Question: Here is my code, I am attempting, which works BTW on a PC, but not on a Mac, to run this code and have an excel sheet created, named, add a tab, change the color of said tabs, change the name of said tabs, and then transpose the data while maintaining the format of the cells and width and height of the cells to the new worksheet.
This works, on a PC.... but when I get onto a Mac, it doesn't.
I go into References, and this is what I see.

I see Ref Edit Control, and Microsoft Scripting Runtime are missing. I disabled both, and the script gives me an error here still:
'''
wbBK2.SaveAs Dir & Application.PathSeparator & "Open Order Report -" & Format(Date, "mm-dd-yyyy") & ".xlsx"
'''
The error happens at the '(Date, "mm-dd-yyyy")' Specifically the section. I can't figure out why this is happening honestly. If someone can peruse this and give me an answer and a solution it be greatly appreciated.
The error I get is an 'Error '9 Subscript Out Of Range' I can't see a reason why this error only shows up on a Mac, and not a PC.
'''
Option Explicit
Sub OpenOrderReportExport()
Dim wsJL As Worksheet 'Jobs List
Dim wsPOT As Worksheet 'PO Tracking
Dim wsTNO As Worksheet 'Tel-Nexx OOR
Dim wsDOO As Worksheet 'Dakota OOR
Dim wbBK1 As Workbook 'Open Order Report
Dim wbBK2 As Workbook 'New Workbook
Dim wsWS1 As Worksheet 'Sheet1
Dim wsWS2 As Worksheet 'Sheet2
Dim wsWS3 As Worksheet 'Sheet3
Dim wsWS4 As Worksheet 'Sheet4
Dim CurrentFile As String, NewFileType As String, NewFile As String, Dir As String, lastrow As Long
Set wsJL = Sheets("Jobs List") 'Jobs List
Set wsPOT = Sheets("PO Tracking") 'PO Tracking
Set wsTNO = Sheets("Tel-Nexx OOR") 'Tel-Nexx OOR
Set wsDOO = Sheets("Dakota OOR") 'Dakota OOR
Set wbBK1 = ThisWorkbook
Set wbBK2 = Workbooks.Add 'New Workbook
Set wsWS1 = wbBK2.Sheets("Sheet1") 'Sheet1
Set wsWS2 = wbBK2.Sheets("Sheet2") 'Sheet2
Set wsWS3 = wbBK2.Sheets("Sheet3") 'Sheet3
Application.ScreenUpdating = False ' Prevents screen refreshing.
CurrentFile = ThisWorkbook.FullName
NewFileType = "Excel Files 2007 (*.xlsx)"
Dir = ThisWorkbook.path & Application.PathSeparator & "Reports"
wbBK2.SaveAs Dir & Application.PathSeparator & "Open Order Report -" & Format(Date, "mm-dd-yyyy") & ".xlsx"
Sheets.Add After:=Sheets(Sheets.Count)
Set wsWS4 = wbBK2.Sheets("Sheet4") 'Sheet4
With wbBK2
Dim Sht As Worksheet
For Each Sht In Worksheets
Sht.Tab.Color = 255
Next
End With
Sheets("Sheet1").Name = "Jobs List"
Sheets("Sheet2").Name = "PO Tracking"
Sheets("Sheet3").Name = "Dakota OOR"
Sheets("Sheet4").Name = "Tel-Nexx OOR"
With wbBK1
'Jobs List Export
lastrow = wsJL.Range("B" & Rows.Count).End(xlUp).Row
wsJL.Range("A2:N2").Copy
wsWS1.Range("A1").PasteSpecial xlPasteAll
wsJL.Range("A3:N" & lastrow).Copy
wsWS1.Range("A2").PasteSpecial xlPasteValuesAndNumberFormats
wsWS1.Range("A2").PasteSpecial xlPasteColumnWidths
wsJL.Range("B3:N" & lastrow).Copy
wsWS1.Range("B2").PasteSpecial xlPasteFormats
wsWS1.Columns("A").Delete
'Tel-Nexx Export
lastrow = wsTNO.Range("B" & Rows.Count).End(xlUp).Row
wsTNO.Range("A2:Q2").Copy
wsWS2.Range("A1").PasteSpecial xlPasteAll
wsTNO.Range("A3:Q" & lastrow).Copy
wsWS2.Range("A2").PasteSpecial xlPasteValuesAndNumberFormats
wsWS2.Range("A2").PasteSpecial xlPasteColumnWidths
wsTNO.Range("B3:Q" & lastrow).Copy
wsWS2.Range("B2").PasteSpecial xlPasteFormats
wsWS2.Columns("A").Delete
'Dakota Export
lastrow = wsDOO.Range("B" & Rows.Count).End(xlUp).Row
wsDOO.Range("A2:O2").Copy
wsWS3.Range("A1").PasteSpecial xlPasteAll
wsDOO.Range("A3:O" & lastrow).Copy
wsWS3.Range("A2").PasteSpecial xlPasteValuesAndNumberFormats
wsWS3.Range("A2").PasteSpecial xlPasteColumnWidths
wsDOO.Range("B3:O" & lastrow).Copy
wsWS3.Range("B2").PasteSpecial xlPasteFormats
wsWS3.Columns("A").Delete
'PO Tracking Export
lastrow = wsPOT.Range("B" & Rows.Count).End(xlUp).Row
wsPOT.Range("A2:K2").Copy
wsWS4.Range("A1").PasteSpecial xlPasteAll
wsPOT.Range("A3:K" & lastrow).Copy
wsWS4.Range("A2").PasteSpecial xlPasteValuesAndNumberFormats
wsWS4.Range("A2").PasteSpecial xlPasteColumnWidths
wsPOT.Range("B3:K" & lastrow).Copy
wsWS4.Range("B2").PasteSpecial xlPasteFormats
wsWS4.Columns("A").Delete
End With
With wsWS1
.Activate
.Range("A1").Select
End With
End Sub
'''
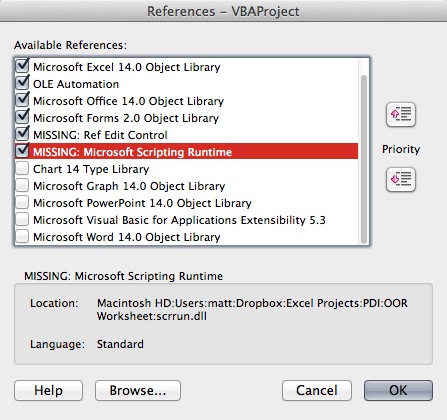
Answer: the references are what are causing the problems. Remove the checkmarks there, and the basic stuff like 'date' will start working again. If those references are critical to the code you are running, you will have to search out the Mac equivalents
More about references - normally resolving "Missing" fixes it, but, from <URL>
What you're describing is typical of corrupted references. This can
be caused by a referenced file being a different version or in a different
location between the machine on which the code was developed, and the
client machines. Our company also tries to keep all the machines configured
the same way, but I've found it's essentially impossible to manage.
Open any code module (or open the Debug Window, using Ctrl-G, provided you
haven't selected the "keep debug window on top" option). Select Tools |
References from the menu bar. Examine all of the selected references.
If any of the selected references have "MISSING:" in front of them, unselect
them, and back out of the dialog. If you really need the reference(s) you
just unselected (you can tell by doing a Compile All Modules), go back in
and reselect them.
If none have "MISSING:", select an additional reference at random, back out
of the dialog, then go back in and unselect the reference you just added. If
that doesn't solve the problem, try to unselect as many of the selected
references as you can (Office may not let you unselect them all), back out
of the dialog, then go back in and reselect the references you just
unselected. (NOTE: write down what the references are before you delete
them, because they'll be in a different order when you go back in)
Yes, disambigulating as VBA.xxxx will work, since Excel no longer has to
look through all of the references.